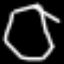
Label: octagon